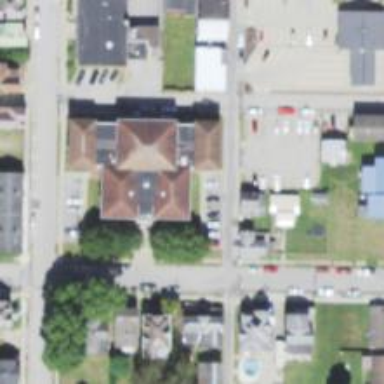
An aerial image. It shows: Historic school.